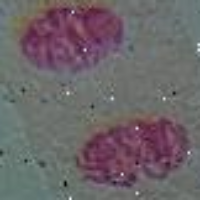
Label: telophase